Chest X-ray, PA view. Patient: 16 years old, sex F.
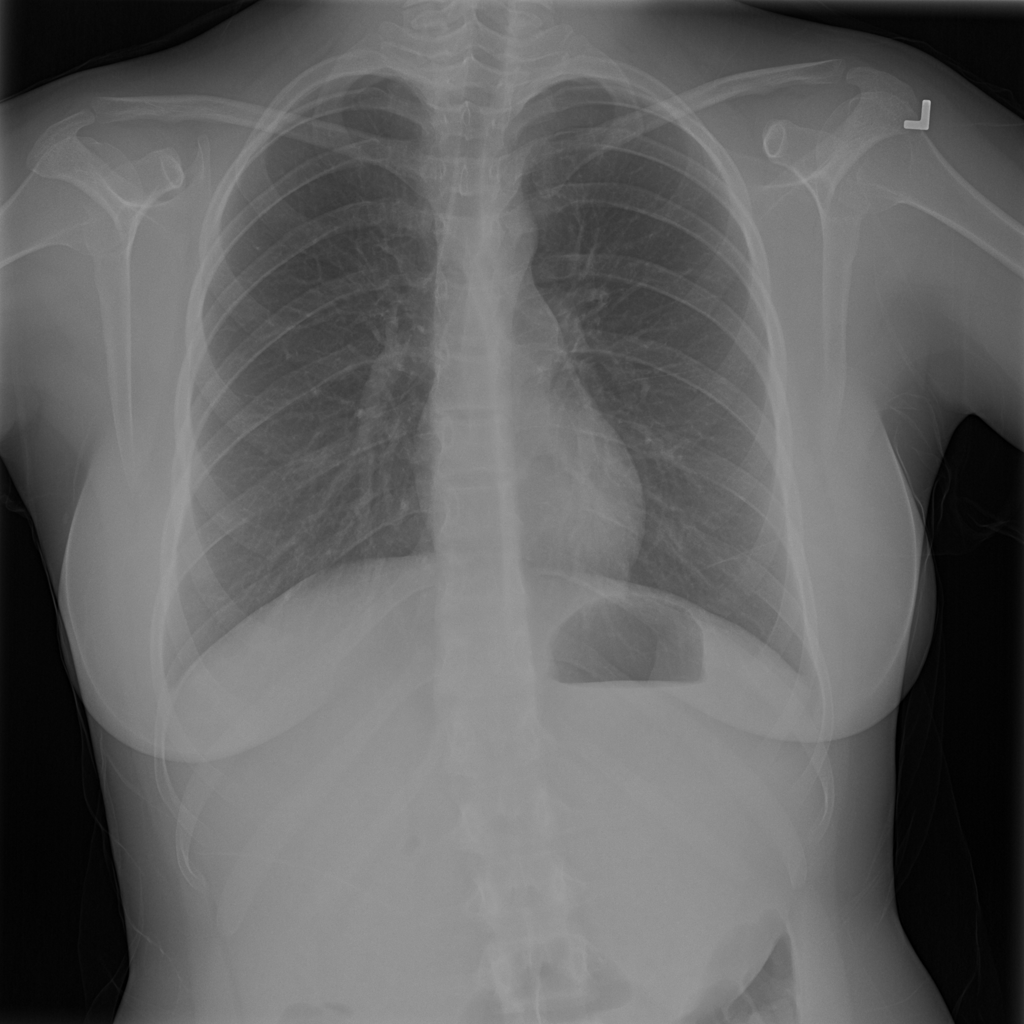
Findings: No Finding